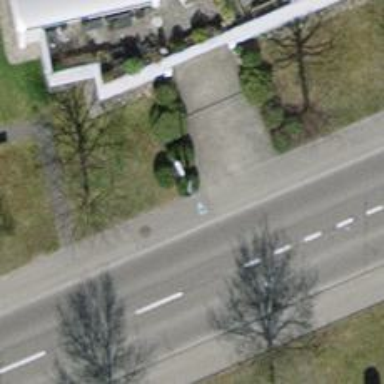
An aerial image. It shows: Shrub in its natural environment.